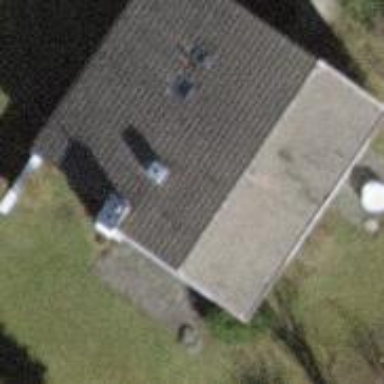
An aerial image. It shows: Simple and straightforward house.